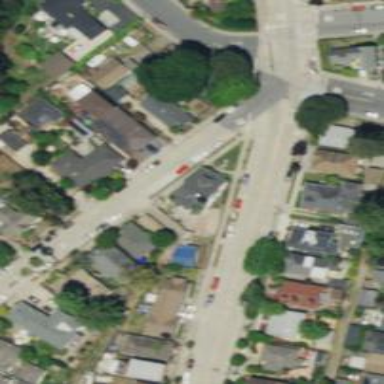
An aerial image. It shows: Alleyway designated as service road.